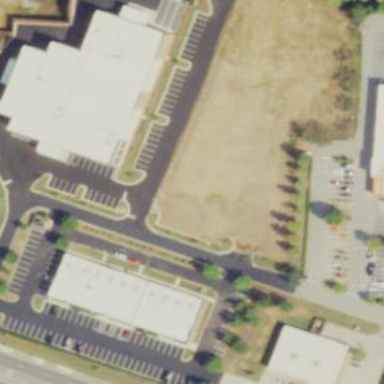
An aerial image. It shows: Building used for storage rental.